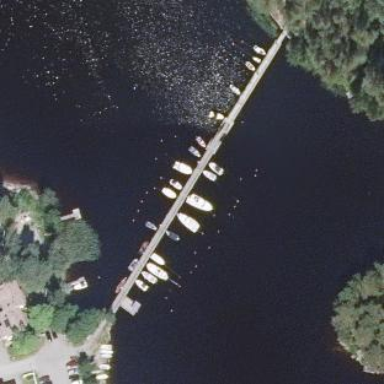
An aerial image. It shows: Marina on leisure land.